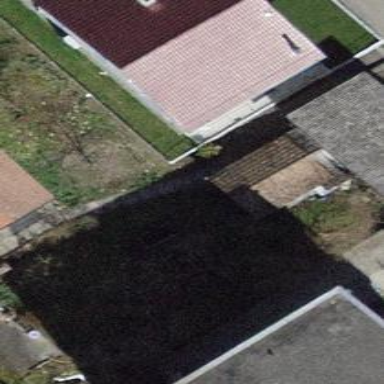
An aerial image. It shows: Building with tile roof.